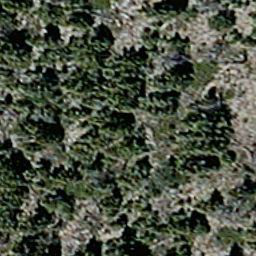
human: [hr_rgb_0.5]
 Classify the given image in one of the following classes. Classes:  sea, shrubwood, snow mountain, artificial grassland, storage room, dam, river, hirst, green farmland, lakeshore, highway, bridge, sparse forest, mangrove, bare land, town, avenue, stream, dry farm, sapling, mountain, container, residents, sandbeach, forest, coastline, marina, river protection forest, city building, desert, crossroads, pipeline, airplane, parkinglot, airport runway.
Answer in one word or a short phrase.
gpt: sparse forest